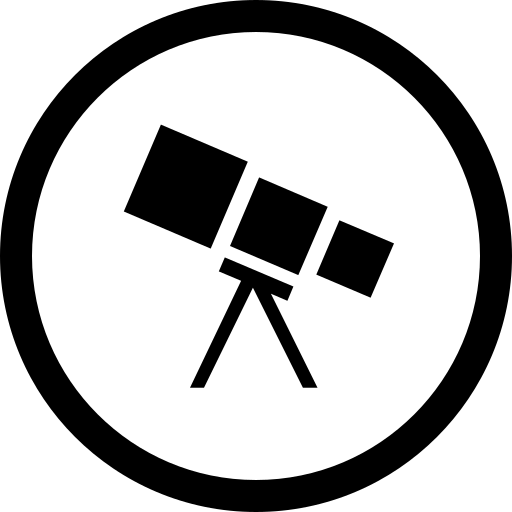
Tags: icon, FontAwesome, fa-icon, brand, wpexplorer